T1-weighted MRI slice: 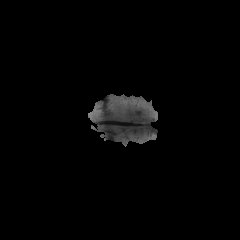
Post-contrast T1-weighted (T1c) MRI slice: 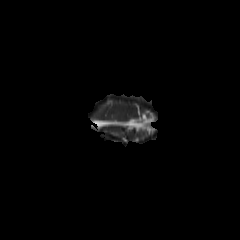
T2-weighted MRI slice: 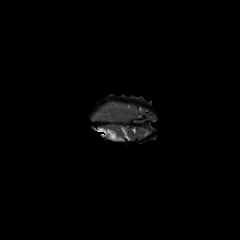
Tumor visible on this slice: no